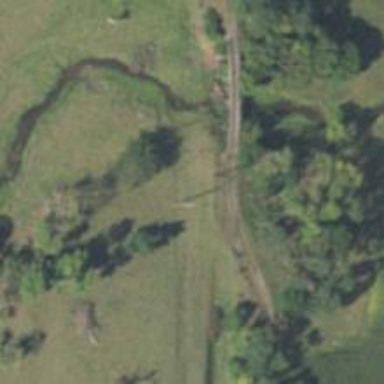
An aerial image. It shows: Driveway on trestle bridge.